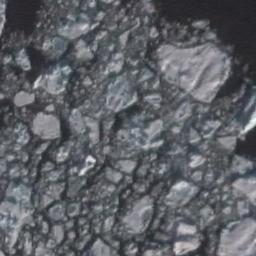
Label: sea_ice